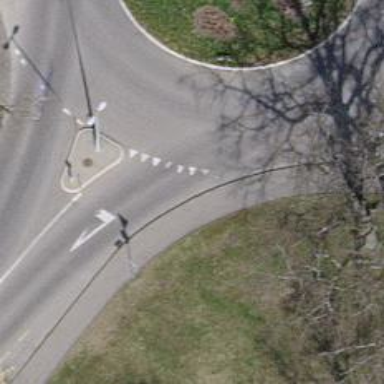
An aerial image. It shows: Asphalt sidewalk.